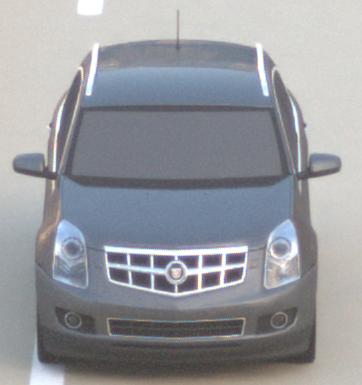
Make: Cadillac
Model: SRX 3.0 V6
Detailed model: SRX (II)
Model produced from: 2010/12
Model produced until: 2012/01
Doors: 5
Color: gray
Road condition: dry road
Daytime: sunrise or sunset
Contrast: low contrast